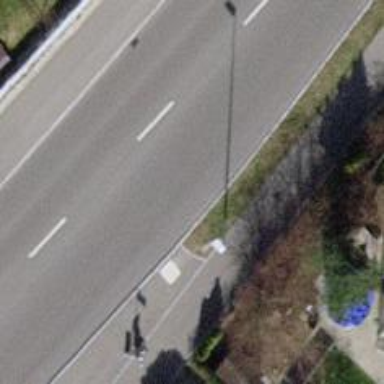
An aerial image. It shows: Platform for public transport. The platform is located by the road.